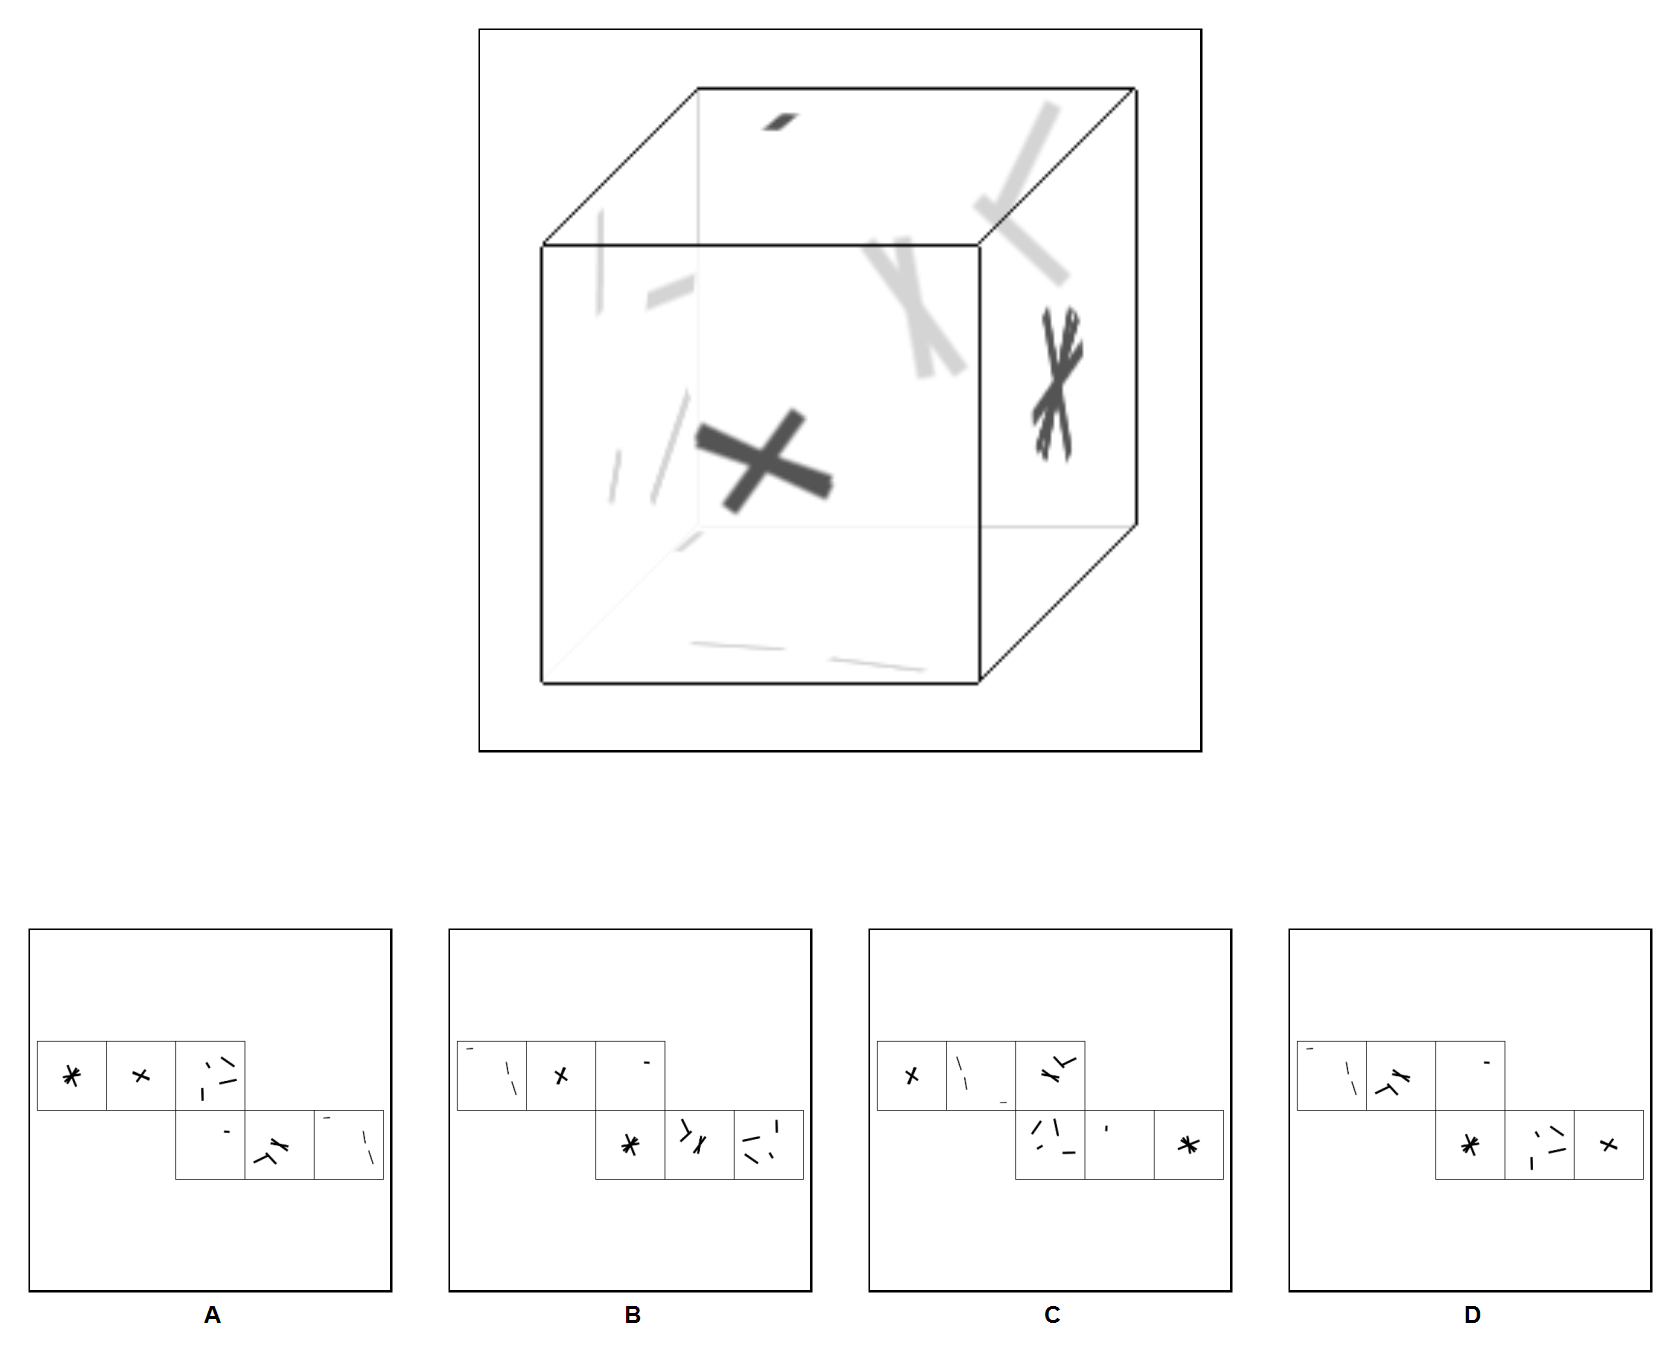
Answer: D